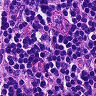
Metastatic tissue present: no